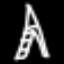
Label: The Eiffel Tower